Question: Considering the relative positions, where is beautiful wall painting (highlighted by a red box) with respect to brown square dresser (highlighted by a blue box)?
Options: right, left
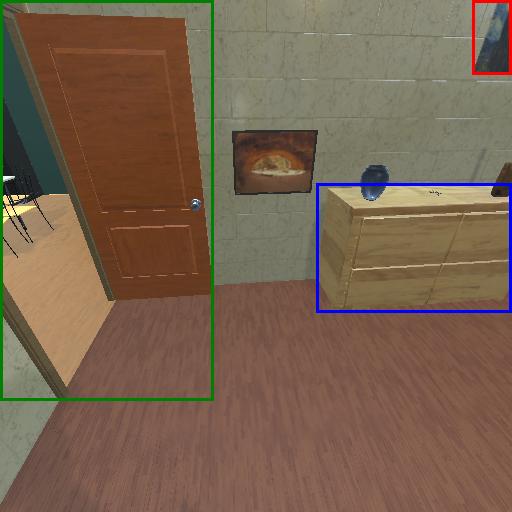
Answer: right